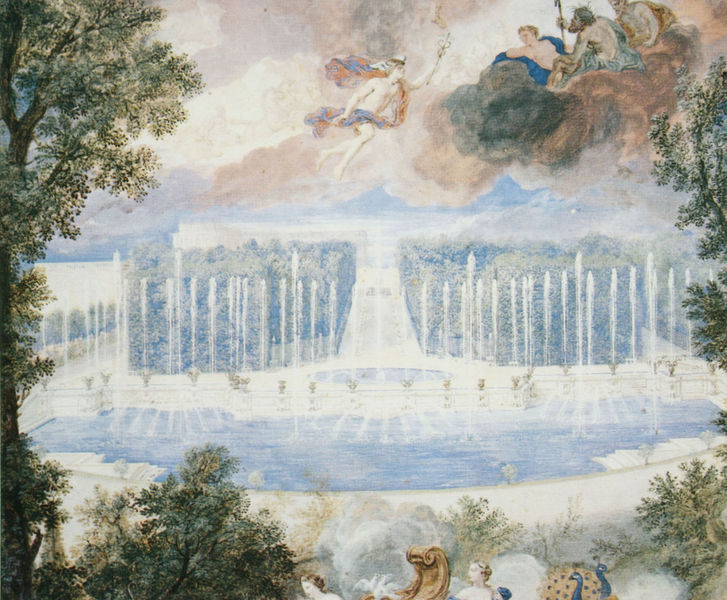
Titel: Die Gärten von Versailles mit Neptunbrunnen
Künstler: Jean Cotelle
Standort: Versailles
Institution: Musée National du Château
Schlagwörter: baum, berg, blau, blätter, flügel, gemälde, gott, himmel, körper, laub, nackt, wasser, weiß, wolken, bäume, cezanne, frauen, gelb, grün, landschaft, menschen, ocker, see, teich, ufer, äste, ausschnitt, braun, frau, männer, pastell, rücken, strasse, anlage, park, parkanlage, rot, schloss, tuch, weg, wolke, beige, malerei, bart, barock, rahmen, öl, nass, natur, strauch, vögel, zweige, busch, büsche, gebüsch, gewässer, sträucher, wege, sitzend, pflanze, pflanzen, locken, rokoko, rosa, wald, wasserfall, brunnen, fliegen, affe, bassin, engel, garten, springbrunnen, stab, allee, violett, idylle, lanze, detail, symmetrie, schneise, flucht, antike, palast, blautöne, schweben, becken, wolkig, schwert, helm, pfau, flur, allegorie, fragment, eiss, götter, zeus, olymp, fall, fontaine, fontäne, wasserstrahl, volute, heilige, speer, deckengemälde, fresko, hermes, hera, jupiter, fließen, kitsch, götterbote, merkur, schemen, bote, fackel, szepter, versailles, versaille, gartenanlage, apotheose, spritzbrunnen, himmer, pfaue, fontänen, fraz, pfauen, olken, bäu,e, woklen, barockk, griechische mhytologie, heranschweben, wasserspiele, gld, fresdko, apoteoseee, apoteose, weoíß, fresce